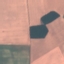
Label: AnnualCrop